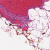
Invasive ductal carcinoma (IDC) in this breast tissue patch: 0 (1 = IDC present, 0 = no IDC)